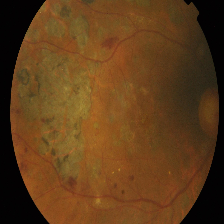
Diabetic retinopathy grade: Proliferative DR